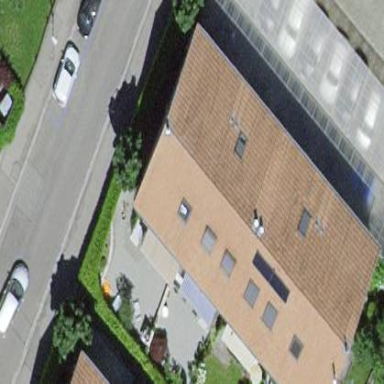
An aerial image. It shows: House with gabled roof that runs across the building.